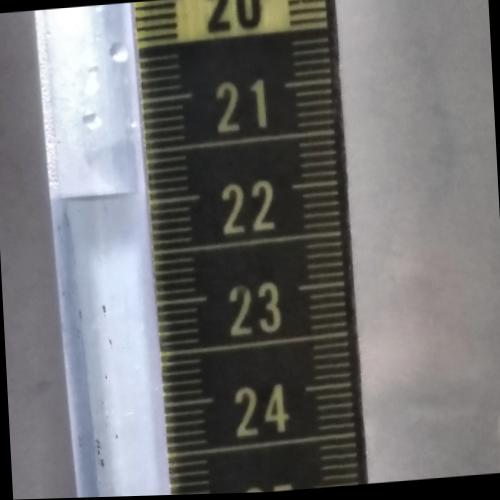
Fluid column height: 21.9 cm